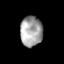
Tissue: prostate
Cell type: Myeloid cells
Senescence score: 0.3388
Nuclear area (px): 657
Mean DAPI intensity: 162.327